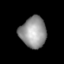
Tissue: lung
Cell type: Others
Senescence score: 0.8101
Nuclear area (px): 794
Mean DAPI intensity: 149.341